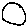
Label: circle